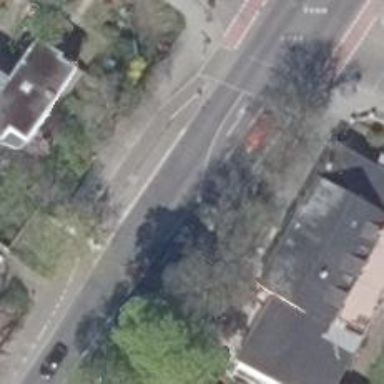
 with cycle lane on the left and cycle track on the right. The surface of the right sidewalk is also asphalt."